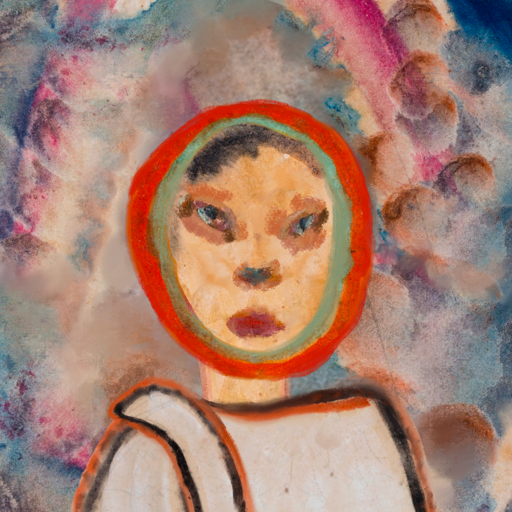
Background: Rupkatha, Head And Neck Front: Childish, Face Front: Boggyland, Bust: Roy_Bahadur, Hair Front: Sisters, Head Accessory: Blank, Second Necklace: Blank, Necklace: Blank, Baby: Blank